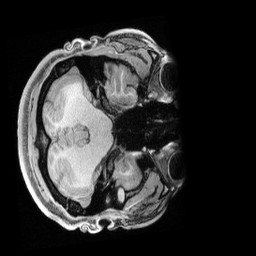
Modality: T1w
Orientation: axial
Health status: healthy
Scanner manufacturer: siemens
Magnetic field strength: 3 T
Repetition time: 2.4 s
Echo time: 0.00201 s